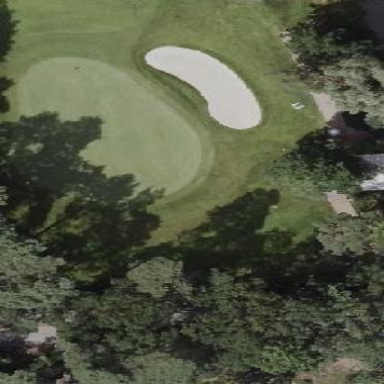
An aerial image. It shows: Golf green.